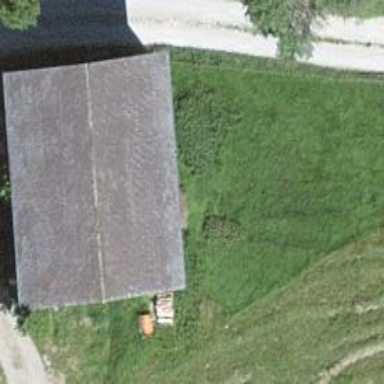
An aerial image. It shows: Rural barn.